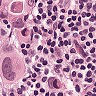
Metastatic tissue present: yes